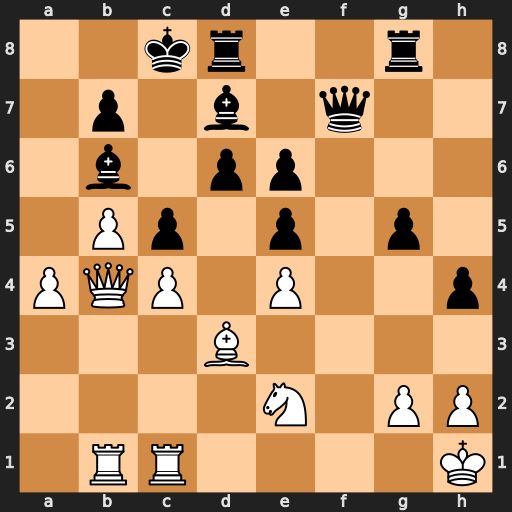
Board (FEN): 2kr2r1/1p1b1q2/1b1pp3/1Pp1p1p1/PQP1P2p/3B4/4N1PP/1RR4K
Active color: w
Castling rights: -
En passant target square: c6
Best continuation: bxc6 Bxc6 Qxb6